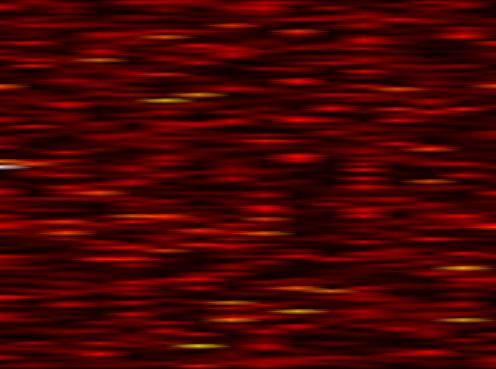
Label: OFDM